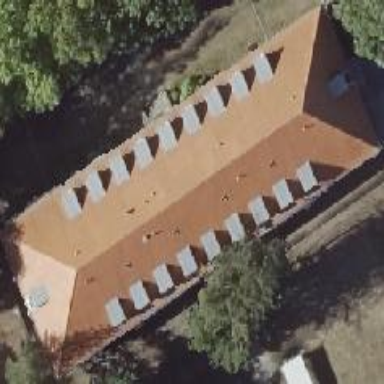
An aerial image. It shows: Office building with hipped roof.